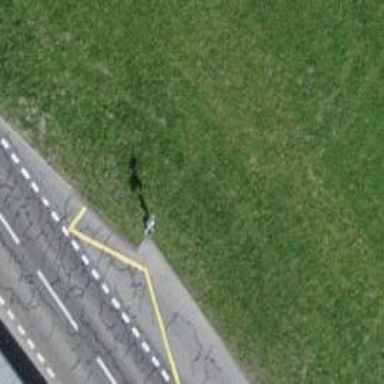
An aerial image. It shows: Guidepost providing information.